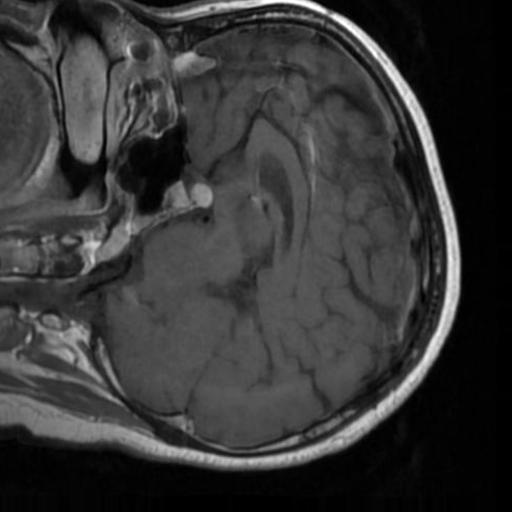
Label: brain_tumor